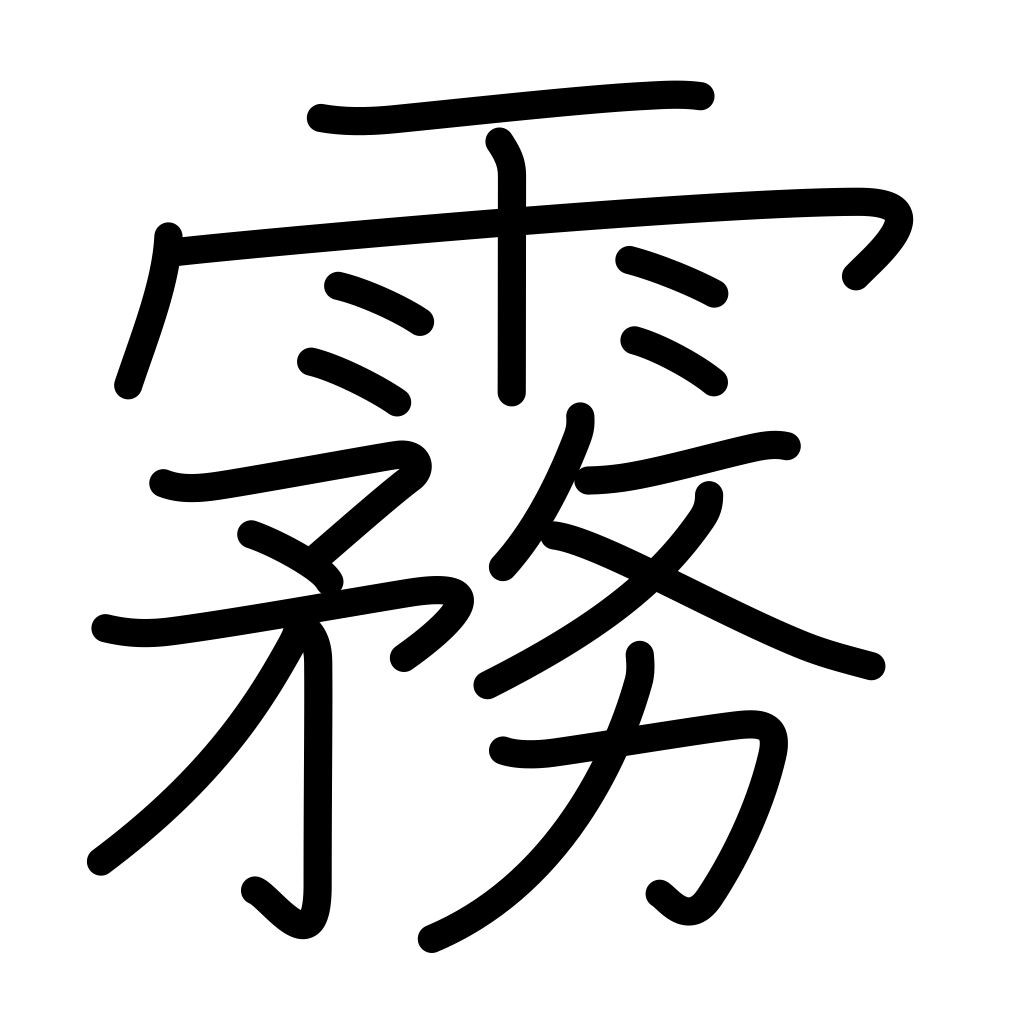
Meaning: fog, mist